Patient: sex M, age 62
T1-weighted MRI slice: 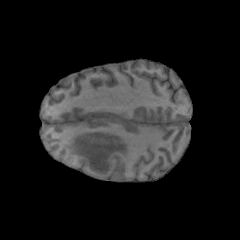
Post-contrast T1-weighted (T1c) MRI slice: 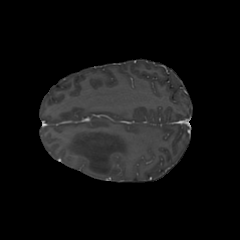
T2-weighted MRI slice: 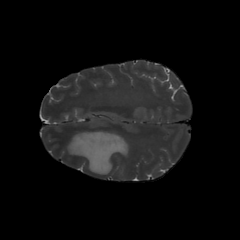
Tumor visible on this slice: yes
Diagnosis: Glioblastoma, IDH-wildtype
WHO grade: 4